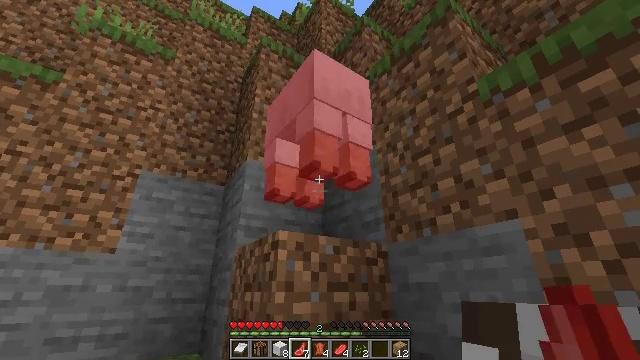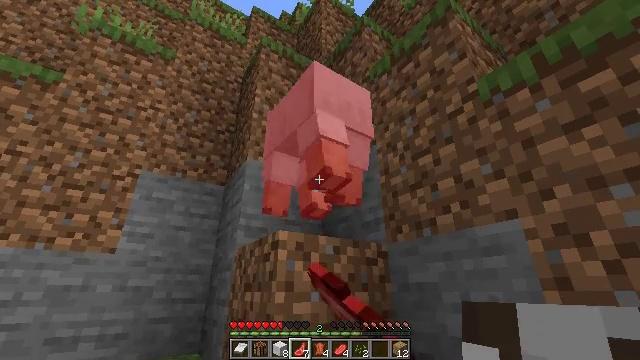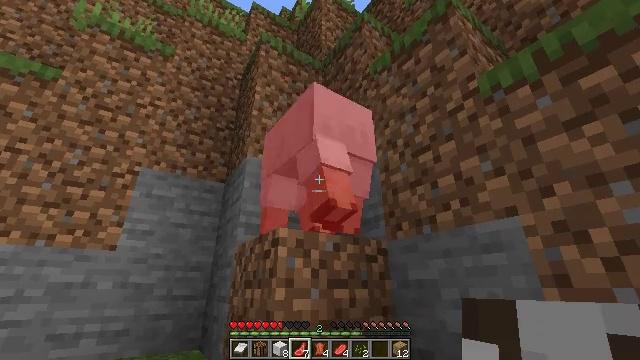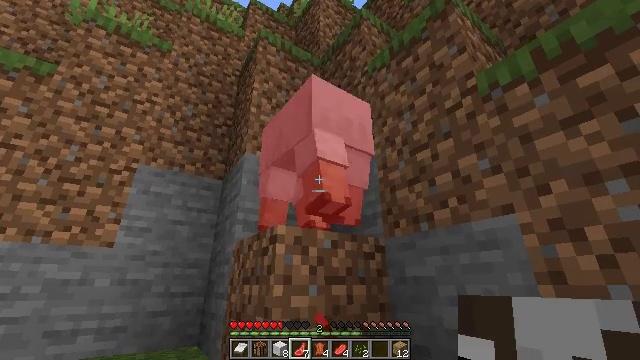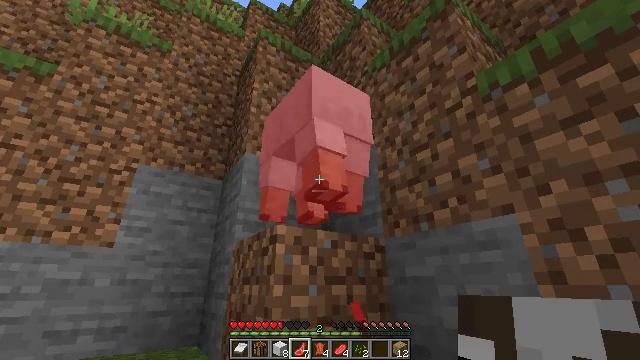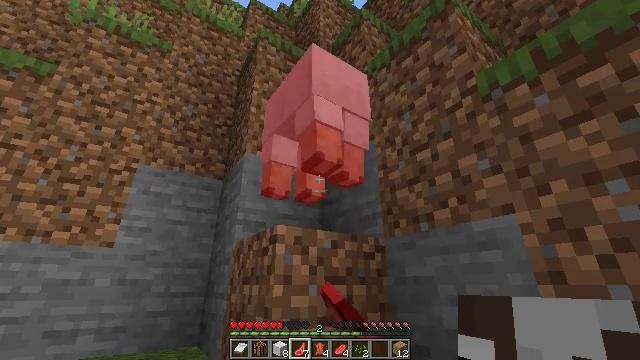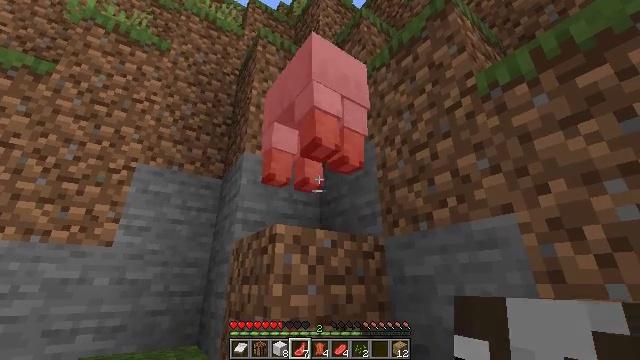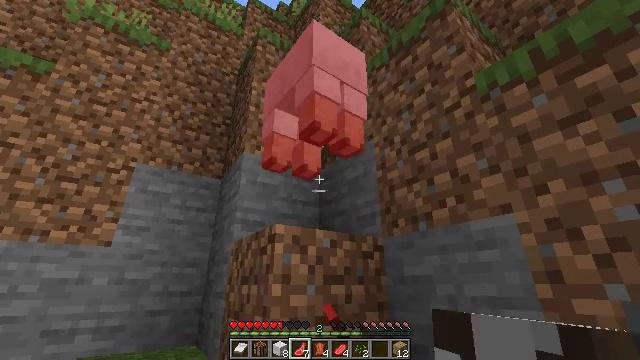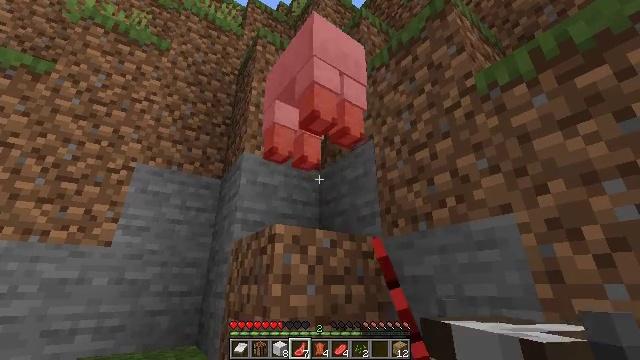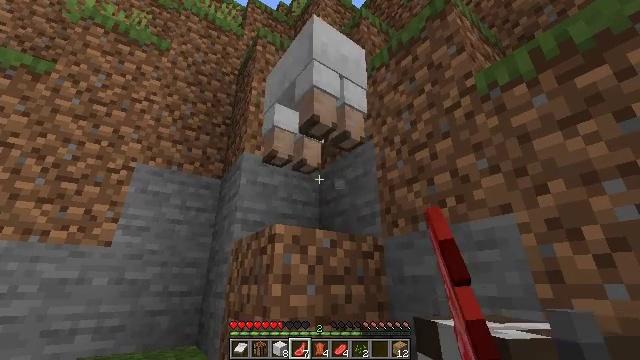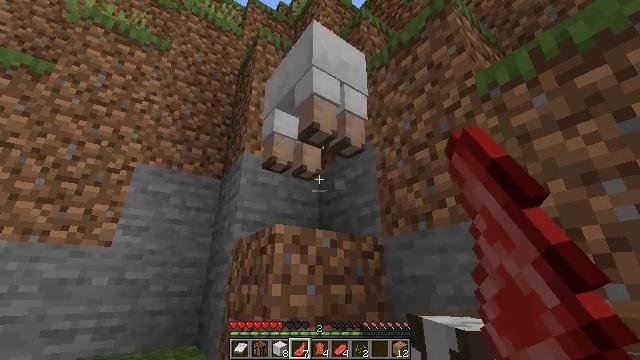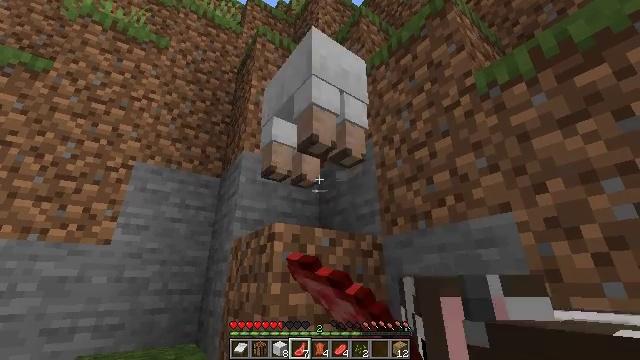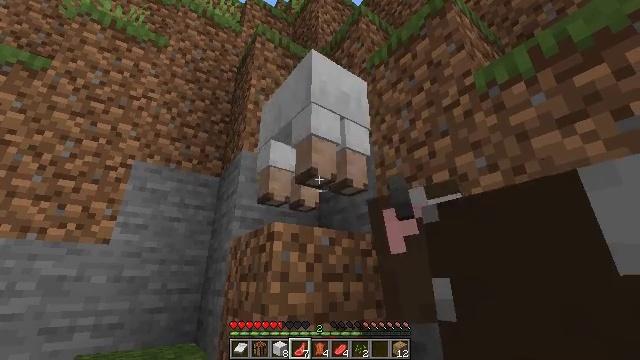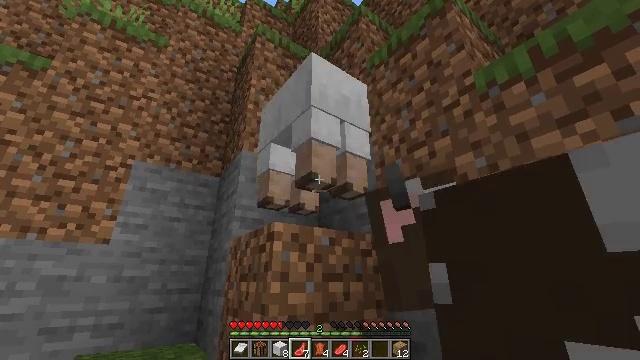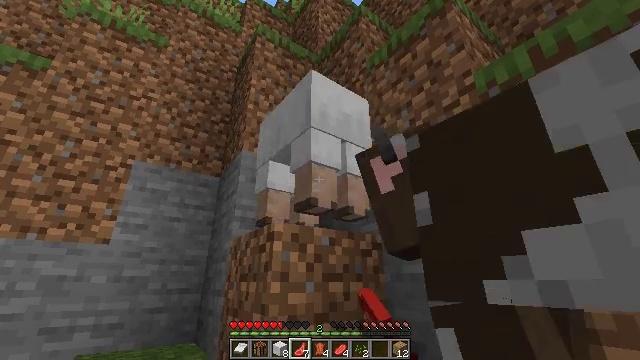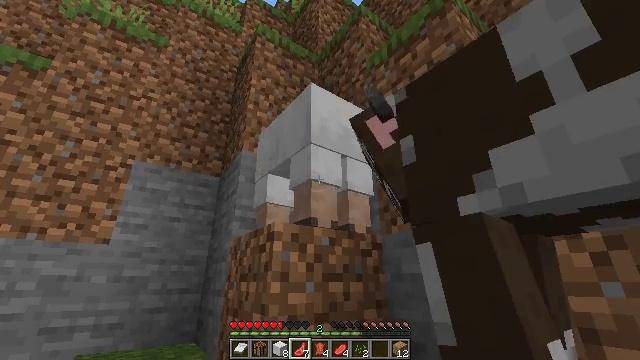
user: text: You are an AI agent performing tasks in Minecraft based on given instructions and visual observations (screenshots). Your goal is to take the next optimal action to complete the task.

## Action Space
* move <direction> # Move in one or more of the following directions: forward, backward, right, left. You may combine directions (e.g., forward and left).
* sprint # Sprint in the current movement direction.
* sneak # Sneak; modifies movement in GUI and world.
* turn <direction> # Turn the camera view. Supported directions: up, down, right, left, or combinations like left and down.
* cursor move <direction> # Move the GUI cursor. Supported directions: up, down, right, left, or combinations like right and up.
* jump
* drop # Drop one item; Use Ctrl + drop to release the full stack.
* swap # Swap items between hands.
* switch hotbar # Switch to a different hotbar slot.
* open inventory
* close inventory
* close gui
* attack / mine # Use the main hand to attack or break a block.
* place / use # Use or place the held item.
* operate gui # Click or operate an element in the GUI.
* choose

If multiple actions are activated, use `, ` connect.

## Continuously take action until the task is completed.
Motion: motion action
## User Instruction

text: Kill the cow.
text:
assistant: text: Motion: attack / mine
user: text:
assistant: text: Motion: attack / mine
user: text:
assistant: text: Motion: no_op
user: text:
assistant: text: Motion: attack / mine
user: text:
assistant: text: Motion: attack / mine
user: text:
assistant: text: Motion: attack / mine
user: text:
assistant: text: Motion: attack / mine
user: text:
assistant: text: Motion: no_op
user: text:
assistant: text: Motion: attack / mine
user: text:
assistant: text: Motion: attack / mine
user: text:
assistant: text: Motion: attack / mine
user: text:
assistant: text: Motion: no_op
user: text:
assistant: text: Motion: attack / mine
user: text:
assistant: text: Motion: attack / mine
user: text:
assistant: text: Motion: attack / mine
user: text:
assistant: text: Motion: no_op
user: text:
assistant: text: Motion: no_op
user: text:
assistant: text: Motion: attack / mine
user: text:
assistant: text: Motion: attack / mine
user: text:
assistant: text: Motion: attack / mine
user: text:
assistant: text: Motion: turn up
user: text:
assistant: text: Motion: turn up
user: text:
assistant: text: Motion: attack / mine
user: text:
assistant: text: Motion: attack / mine
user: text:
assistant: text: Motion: attack / mine
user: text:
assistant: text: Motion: attack / mine
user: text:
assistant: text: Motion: turn right
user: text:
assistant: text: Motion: turn right
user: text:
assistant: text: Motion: turn right
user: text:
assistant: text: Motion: turn right and down